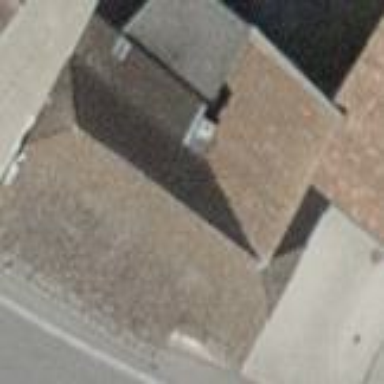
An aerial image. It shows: Building with tile roof.